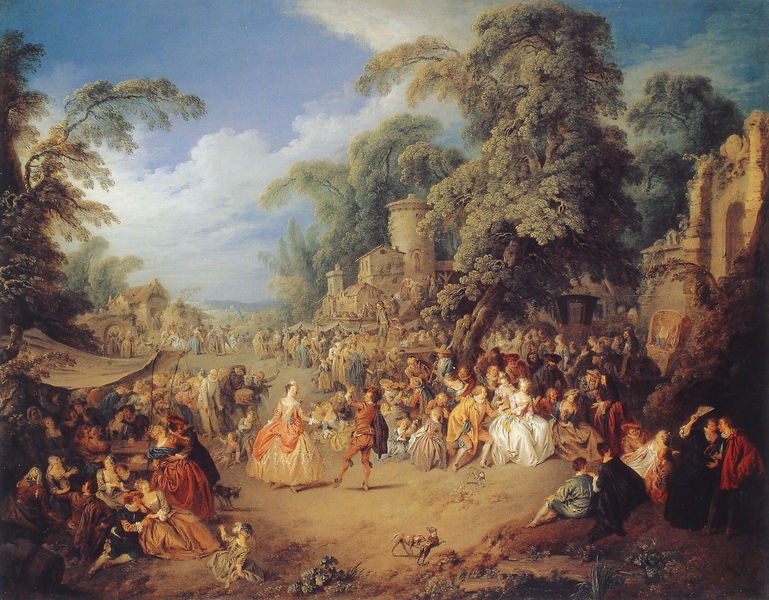
Titel: Der Jahrmarkt von Bezons
Künstler: Jean-Baptiste Pater
Institution: New York, The Metropolitan Museum of  Art
Schlagwörter: baum, gemälde, himmel, schatten, wolken, bäume, frauen, landschaft, menschen, damen, kleid, kleider, licht, männer, ölbild, gebäude, hund, hunde, fest, gesellschaft, herren, malerei, feier, kirche, adel, renaissance, rokoko, kinder, turm, garten, ausflug, picknick, spielen, freizeit, ruine, burg, menschenmenge, orgie, liebende, mittelalter, hochzeit, tänzer, zelt, plane